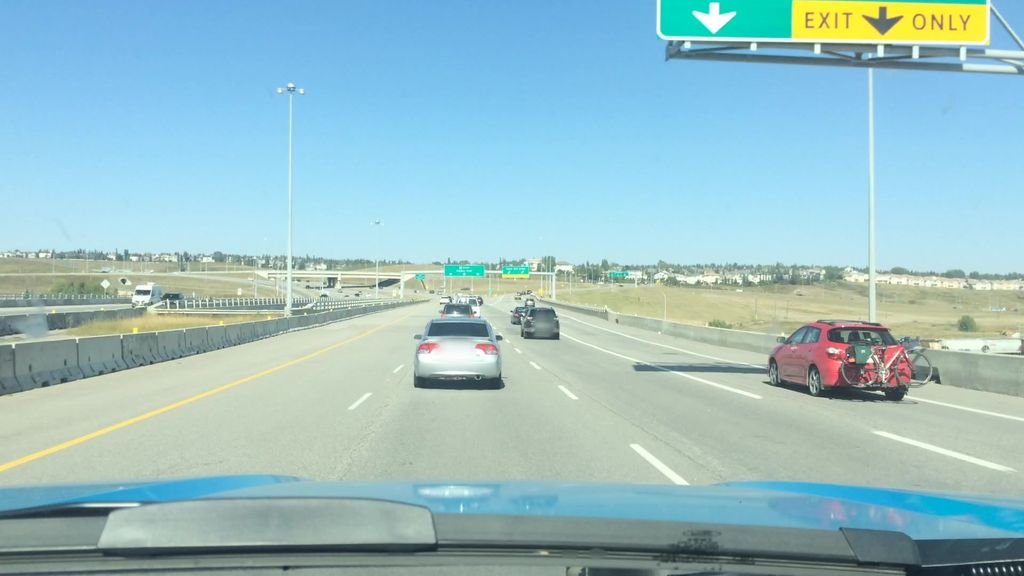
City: calgary